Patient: sex M, age 50
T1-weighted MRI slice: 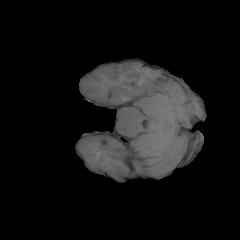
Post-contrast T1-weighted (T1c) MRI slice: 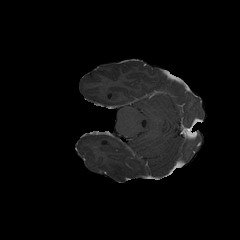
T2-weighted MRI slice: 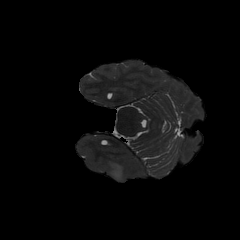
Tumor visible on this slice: yes
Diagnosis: Glioblastoma, IDH-wildtype
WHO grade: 4